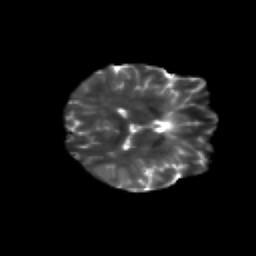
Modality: T2w
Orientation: axial
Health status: healthy
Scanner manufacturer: siemens
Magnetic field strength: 3 T
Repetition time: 12 s
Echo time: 0.092 s